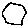
Label: hexagon